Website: home-depot
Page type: review-order
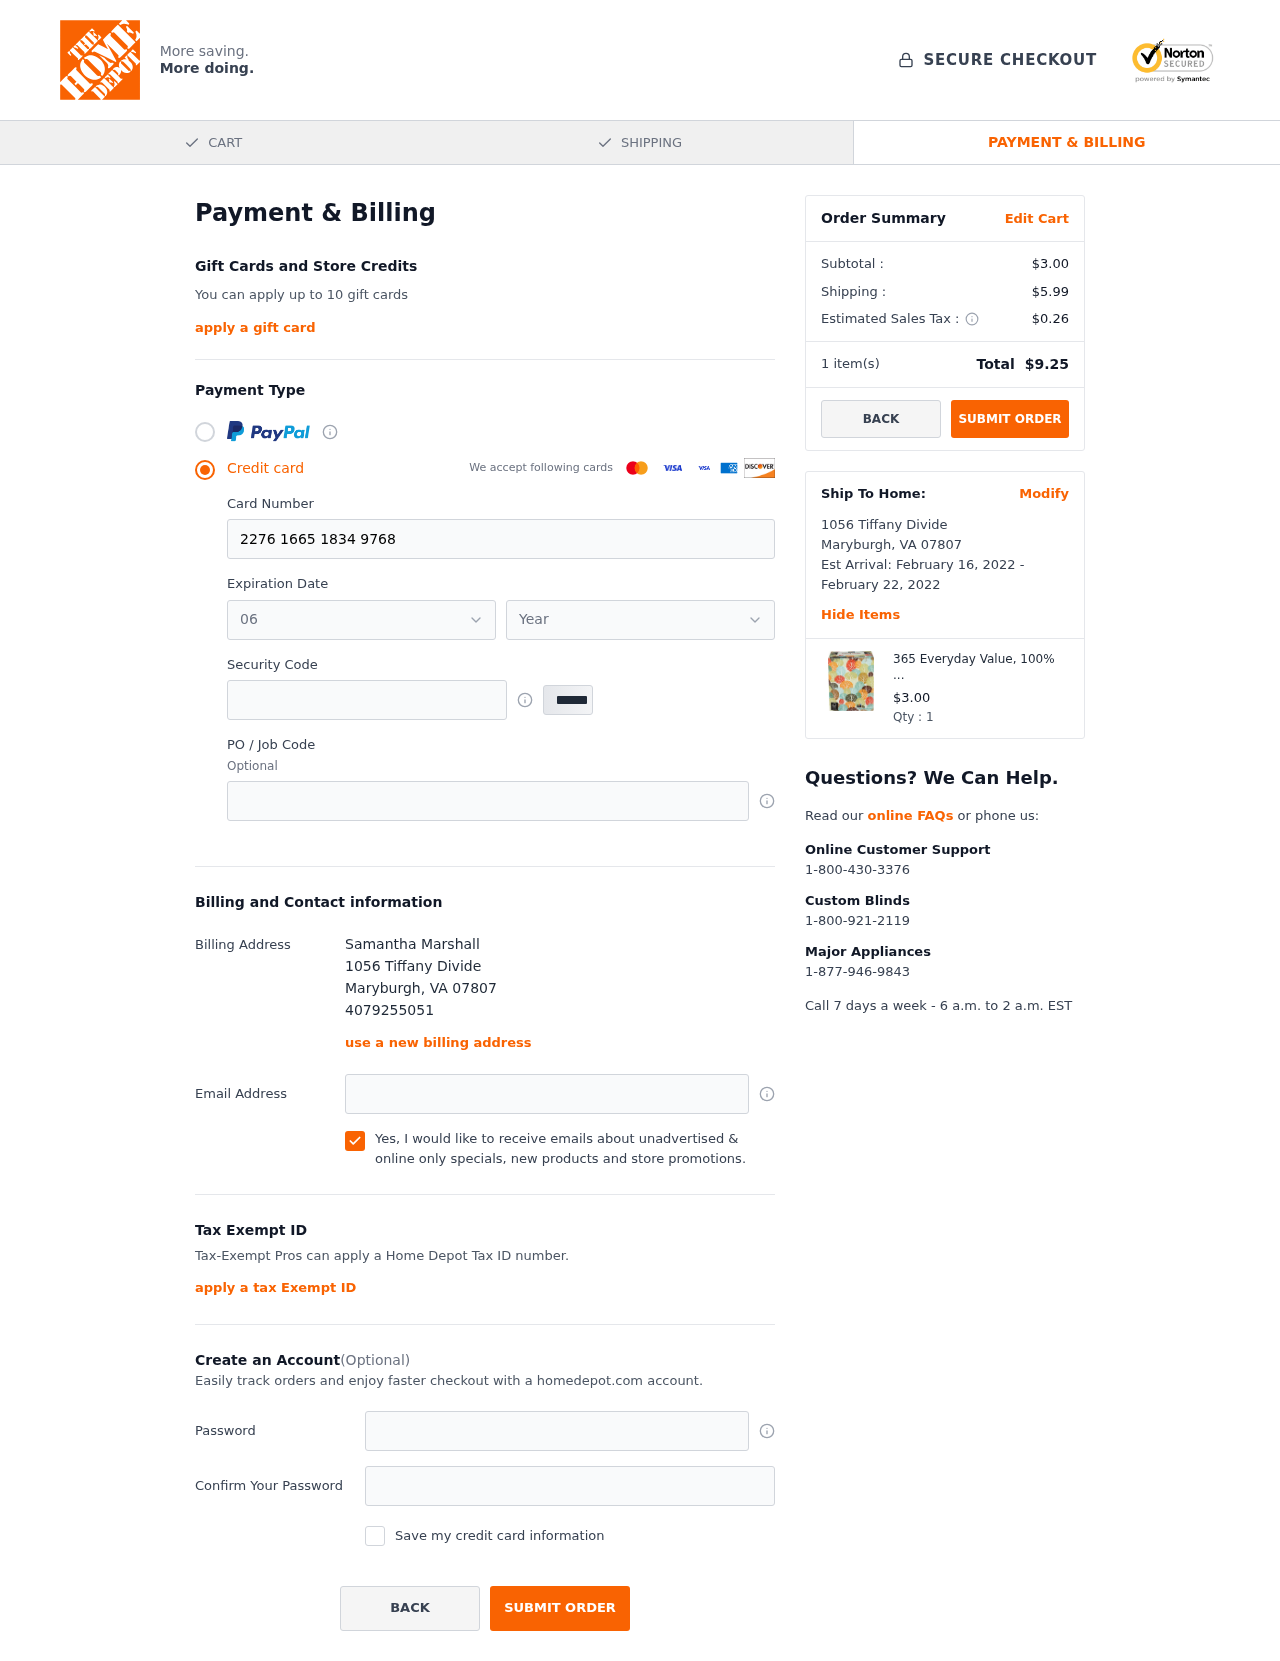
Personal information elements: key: PII_CARD_EXPIRY_MONTH
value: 06
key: PII_CARD_EXPIRY_YEAR
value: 28
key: PII_CITY
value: Maryburgh
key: PII_FULLNAME
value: Samantha Marshall
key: PII_PHONE
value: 4079255051
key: PII_POSTCODE
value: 07807
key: PII_STATE_ABBR
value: VA
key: PII_STREET
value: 1056 Tiffany Divide
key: PII_CARD_NUMBER
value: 2276 1665 1834 9768
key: PII_CARD_CVV
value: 775
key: PII_JOB_CODE
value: PRJ-4400-68
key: PII_EMAIL
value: samanthamarshall@yahoo.com
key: PII_STATE_ABBR2
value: VA
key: PII_POSTCODE_FULL
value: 07807
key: PII_POSTCODE_NUMERIC
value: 7807
Product elements: key: PRODUCT1_NAME
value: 365 Everyday Value, 100% Recycled Facial Tissue, 95 Count
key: PRODUCT1_PRICE
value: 3
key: PRODUCT1_QUANTITY
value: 1
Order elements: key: ORDER_SUBTOTAL
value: $3.00
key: ORDER_SHIPPING_COST
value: $5.99
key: ORDER_TAX
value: $0.26
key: ORDER_NUM_ITEMS
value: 1
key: ORDER_TOTAL
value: $9.25
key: ORDER_SHIPPING_DATE
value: February 16, 2022
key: ORDER_DELIVERY_DATE
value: February 22, 2022